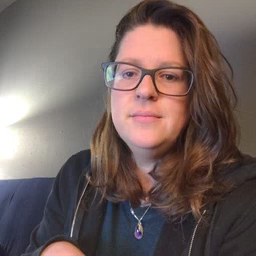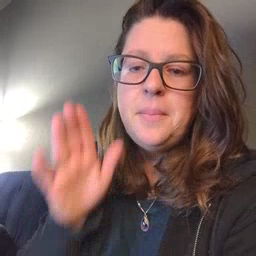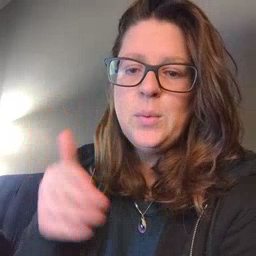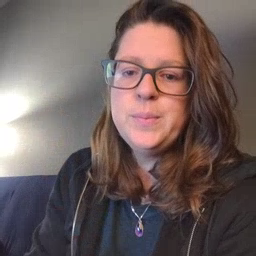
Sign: bedroom